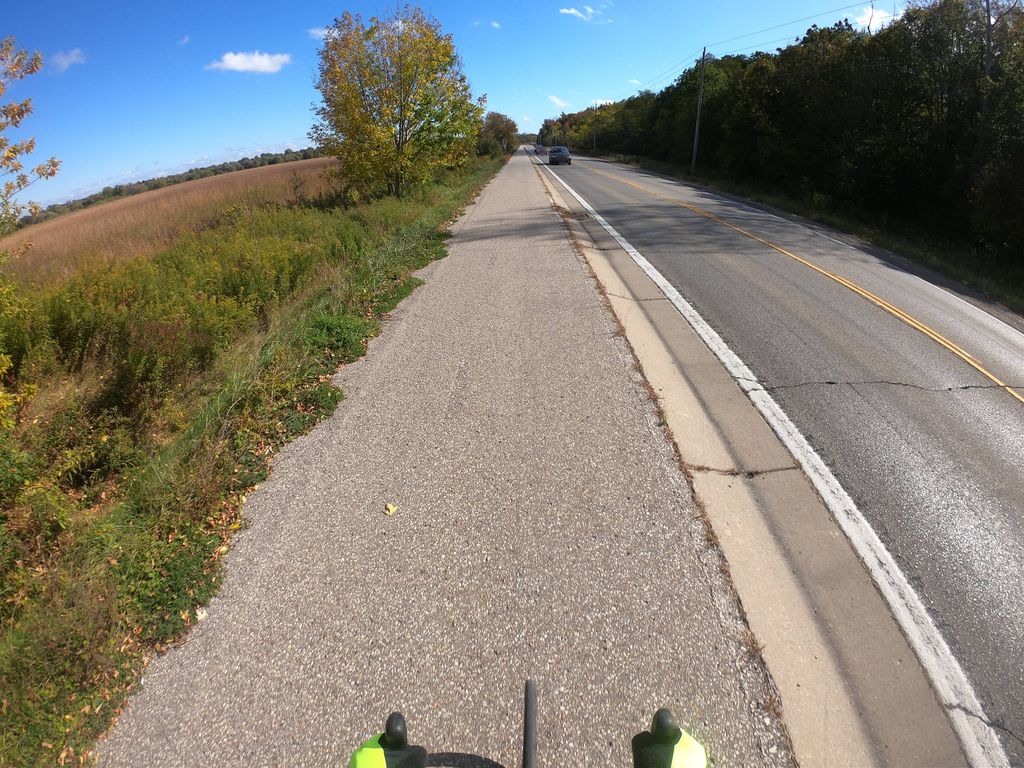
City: kitchener-waterloo